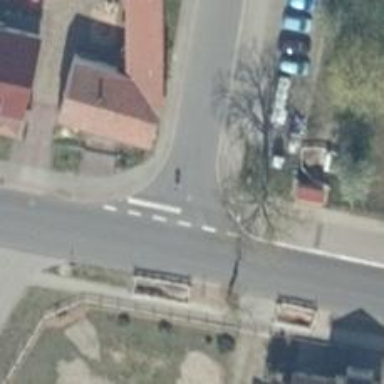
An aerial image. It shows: Road with stop sign.